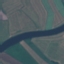
Land use / land cover class: River